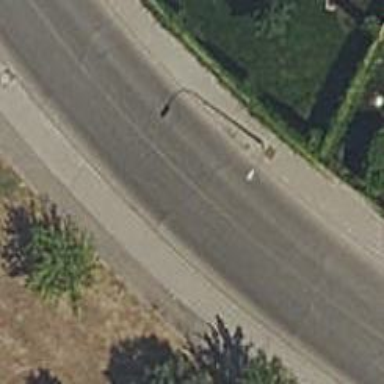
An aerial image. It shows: Residential road.